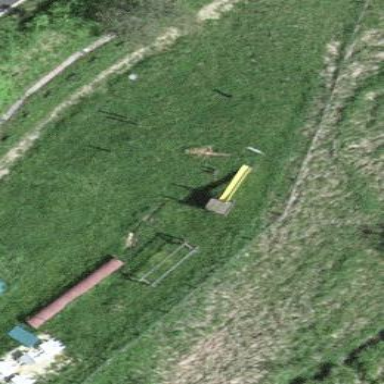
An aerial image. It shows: Playground area for leisure land.